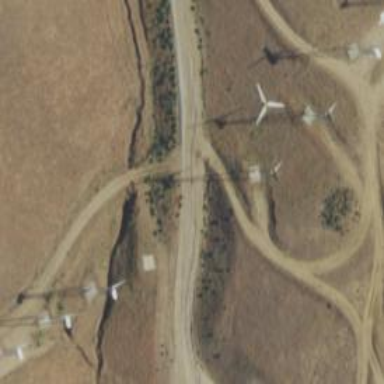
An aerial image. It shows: Wind generator powered by wind turbine.